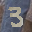
Label: 3